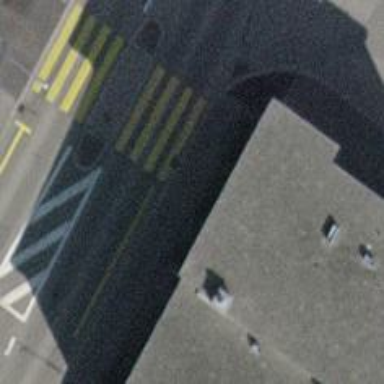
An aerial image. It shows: Uncontrolled zebra crossing with notable zebra markings.